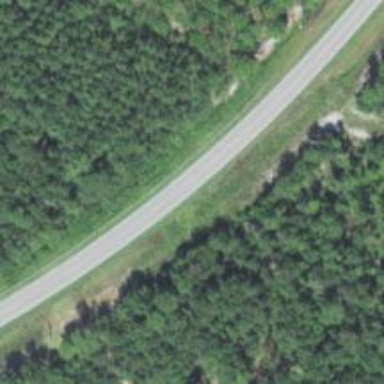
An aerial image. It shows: Secondary road.